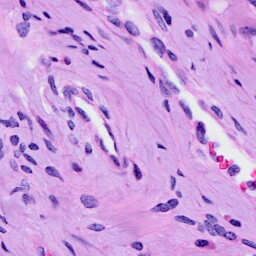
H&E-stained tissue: Cervix